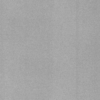
Label: dusty